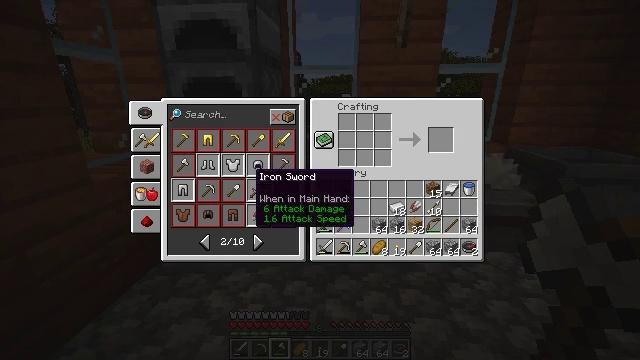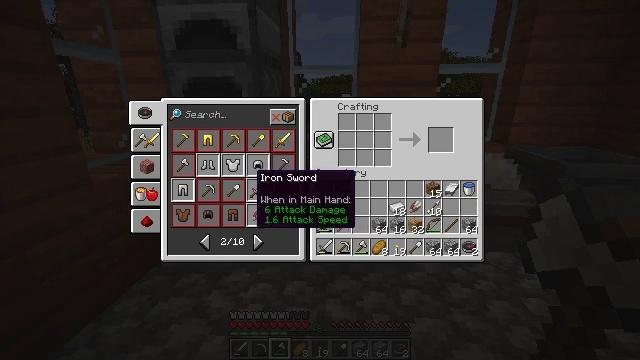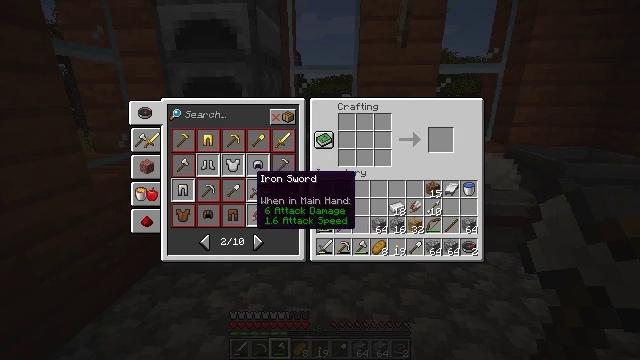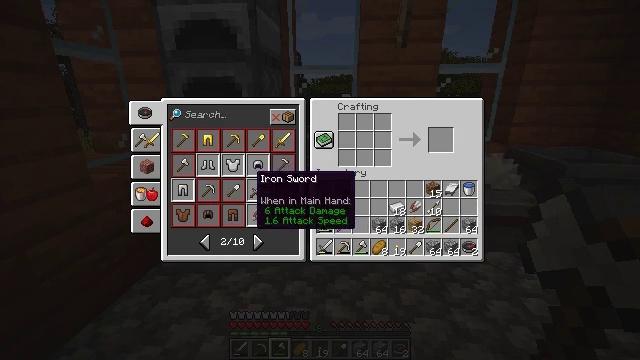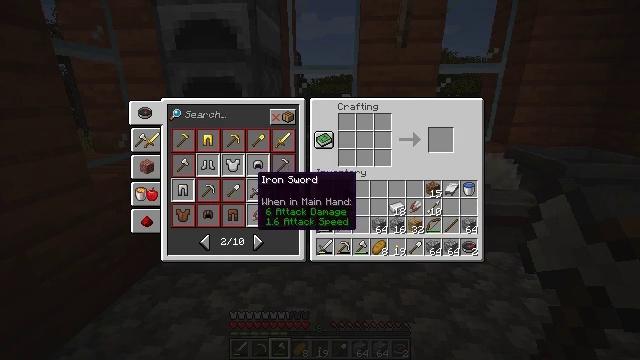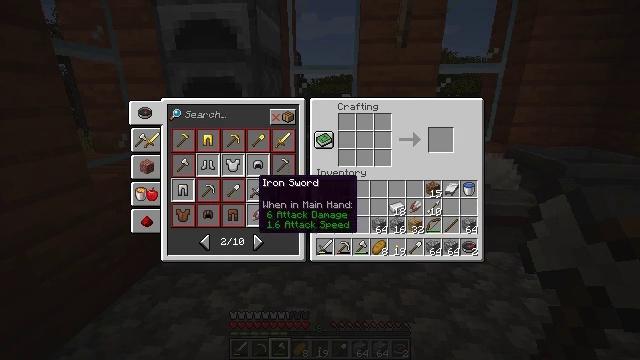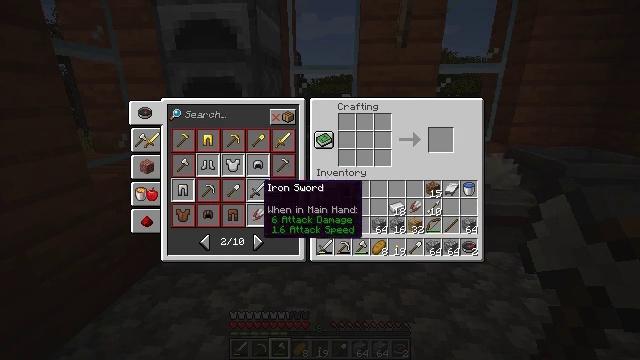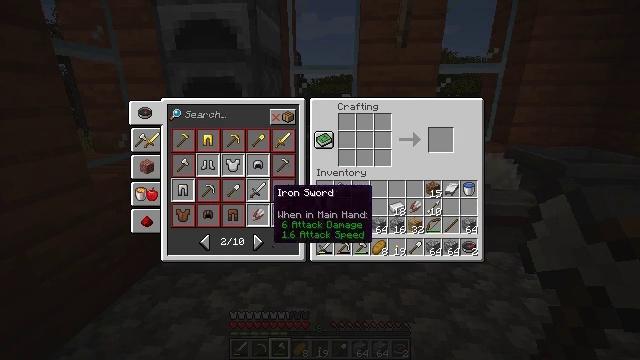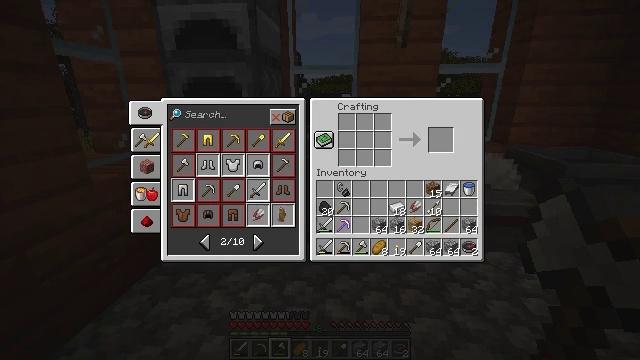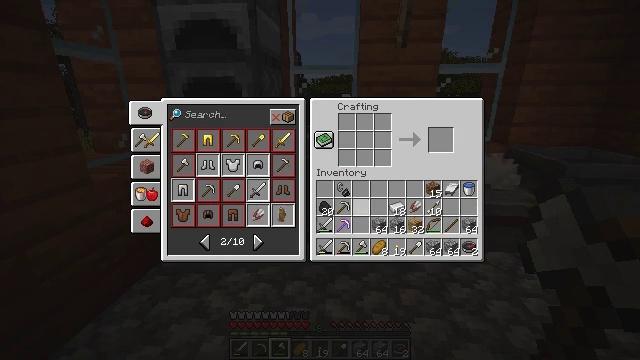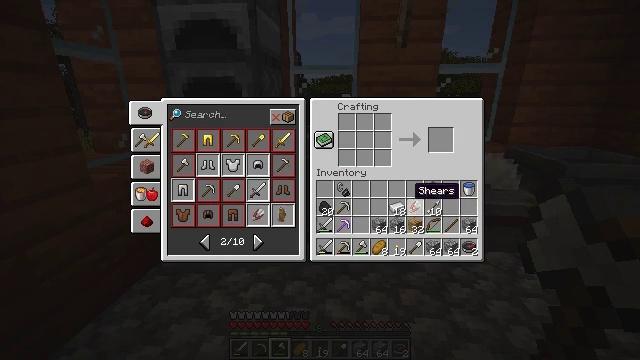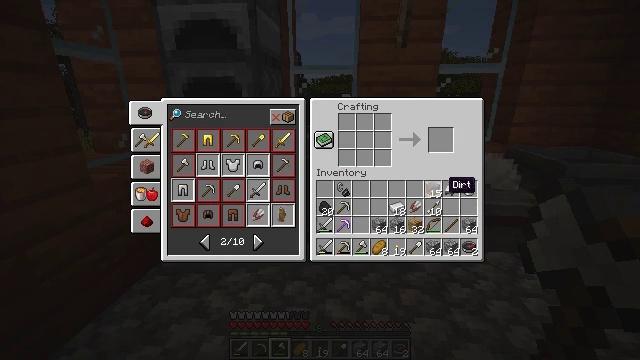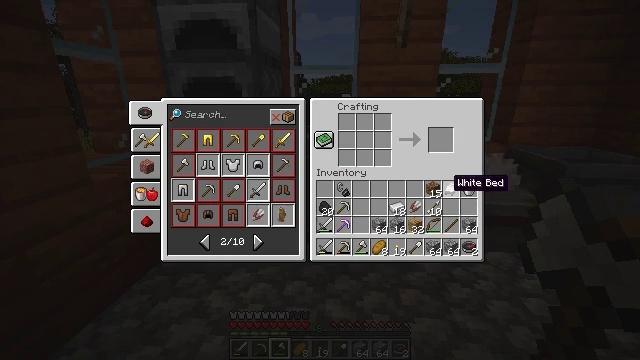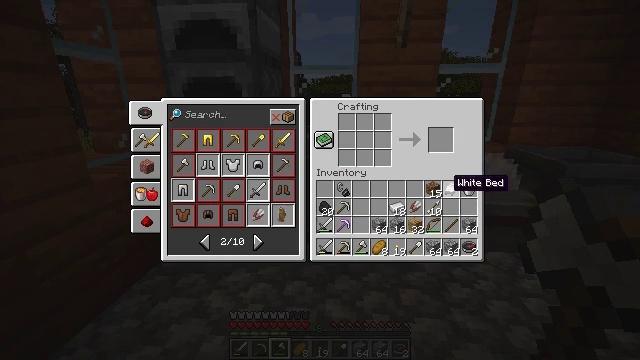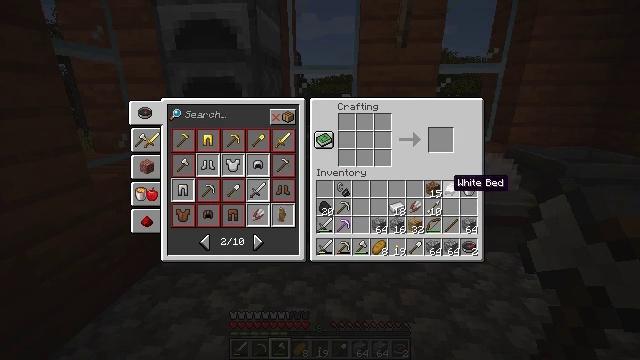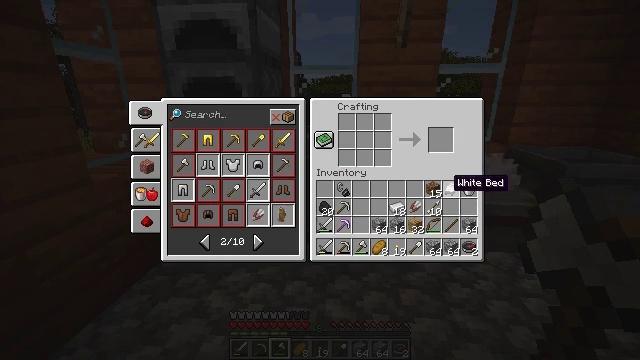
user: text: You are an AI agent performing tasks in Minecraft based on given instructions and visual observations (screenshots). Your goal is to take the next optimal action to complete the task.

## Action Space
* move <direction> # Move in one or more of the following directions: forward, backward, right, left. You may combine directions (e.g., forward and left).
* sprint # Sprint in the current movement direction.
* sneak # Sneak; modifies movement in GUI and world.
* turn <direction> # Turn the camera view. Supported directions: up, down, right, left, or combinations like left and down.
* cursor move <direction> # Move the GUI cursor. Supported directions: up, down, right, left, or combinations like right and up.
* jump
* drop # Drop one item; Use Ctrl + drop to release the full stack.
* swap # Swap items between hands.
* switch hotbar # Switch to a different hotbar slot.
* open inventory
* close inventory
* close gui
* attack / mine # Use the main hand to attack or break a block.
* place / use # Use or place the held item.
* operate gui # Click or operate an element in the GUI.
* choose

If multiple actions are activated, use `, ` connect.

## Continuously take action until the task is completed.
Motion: motion action
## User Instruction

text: Gather grass block for landscaping.
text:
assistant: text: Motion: no_op
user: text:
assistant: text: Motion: no_op
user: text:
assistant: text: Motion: no_op
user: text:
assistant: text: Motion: no_op
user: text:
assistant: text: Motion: no_op
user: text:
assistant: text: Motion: no_op
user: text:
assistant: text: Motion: turn right
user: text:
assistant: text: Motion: turn right
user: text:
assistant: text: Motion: turn right
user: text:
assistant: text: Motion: turn right and up
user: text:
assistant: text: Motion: turn right
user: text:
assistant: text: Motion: no_op
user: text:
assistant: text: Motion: no_op
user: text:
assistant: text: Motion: no_op
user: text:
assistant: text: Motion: no_op
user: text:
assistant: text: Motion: no_op
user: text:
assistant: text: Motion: no_op
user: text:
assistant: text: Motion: no_op
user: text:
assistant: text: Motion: no_op
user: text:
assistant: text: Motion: turn down
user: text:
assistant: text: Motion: turn down
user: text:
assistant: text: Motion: turn down
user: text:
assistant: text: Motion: no_op
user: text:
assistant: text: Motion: no_op
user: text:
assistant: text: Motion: no_op
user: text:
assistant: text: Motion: no_op
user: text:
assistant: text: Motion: turn right and up
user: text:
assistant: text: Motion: turn right
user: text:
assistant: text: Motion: turn right
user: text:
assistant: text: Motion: turn right